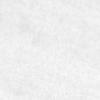
Label: no_change